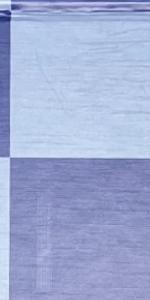
Label: Empty